Question: I'm developing an on screen keyboard for use in a kiosk style application. I'm building it in such a way that I wish my on screen keyboard to display a preview of whatever text the user is entering using the keyboard.
In xaml I wish to add an attached property to input field controls within my application, for example a TextBox or ComboBox. I want the preview control on my OnScreenKeyboard to be bound to the same value that the underlying control it is attached to is. So if a user clicks on a TextBox, the preview on the on screen keyboard is also a TextBox and is also bound to the same underlying value as the TextBox, e.g. TextBox.Text.

The image I've provided above is how my keyboard will look. Because the keyboard itself is a popup at a fixed position, (Bottom center of the screen) the keyboard may cover the input control (TextBox, PasswordBox, ComboBox, RichTextBox etc...) that a user has clicked on to summon the keyboard, hence the requirement for the preview as part of the keyboard.
I know that in xaml I can create an attached property such as
'''
<TextBox Text="{Binding Path=Entity.TextValue}" OSK.PopupKeyboard.UIElementControl="{How do I bind this to this parent control?}"/>
'''
What I'd like to do is pass the parent control such as the textbox to the keyboard, set the preview bar along the top of my keyboard to be the same type with the same bindings as the underlying control that a user clicked on to summon the keyboard. This way the values that are entered into the preview on the keyboard are reflected on the control that the user clicked to summon the keyboard in the first place. I also figure it'll allow the keyboard to be flexible with the type of controls that can be used to summon it.
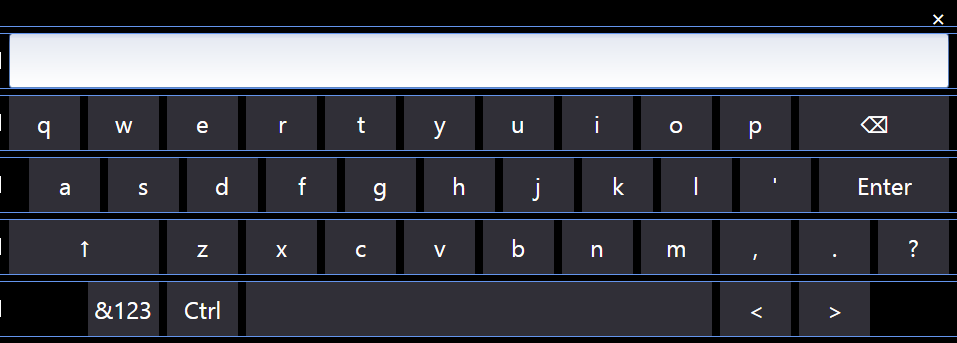
Answer: So I've figured out what I needed to do in this instance. I needed to create a dependency property of type FrameworkElement. On my on screen keyboard UserControl I needed a ContentControl to hold the FrameworkElement type. Naturally you have to disconnect the FrameworkElement from its original parent as it can't be in the visual tree more than once, store the parent, attach it to the new parent (ContentControl) then when you're done, reattach it to its original parent.
'''
public static readonly DependencyProperty FrameworkElementProperty =
DependencyProperty.RegisterAttached("FrameworkElement",
typeof(FrameworkElement),
typeof(PopupKeyboard),
new FrameworkPropertyMetadata(default(FrameworkElement),
new PropertyChangedCallback(PopupKeyboard.OnFrameworkElementChanged)));
[AttachedPropertyBrowsableForType(typeof(FrameworkElement))]
public static FrameworkElement GetFrameworkElement(DependencyObject element)
{
if (element == null)
throw new ArgumentNullException("element");
return (FrameworkElement)element.GetValue(FrameworkElementProperty);
}
public static void SetFrameworkElement(DependencyObject element, bool value)
{
if (element == null)
throw new ArgumentNullException("element");
element.SetValue(FrameworkElementProperty, value);
}
private static void OnFrameworkElementChanged(DependencyObject d, DependencyPropertyChangedEventArgs e)
{
FrameworkElement fe = d as FrameworkElement;
if (fe != null)
{
// detach here
keyboard.FrameworkElement = fe;
}
}
'''
If I wanted to bind a control such as TextBox, ComboBox etc, I'd use the markup as follows:
'''
<TextBox Content="{Binding Entity.Value}" local:PopupKeyboard.FrameworkElement="{Binding RelativeSource={RelativeSource Self}}" />
'''